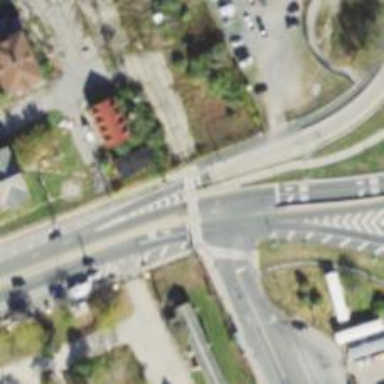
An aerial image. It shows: Footway located on traffic island.